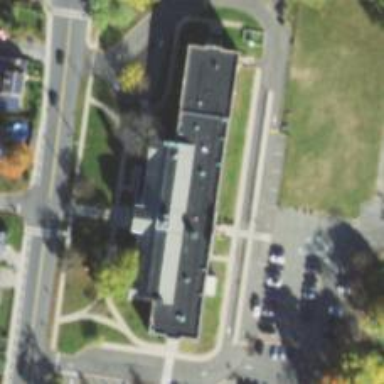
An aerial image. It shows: School.